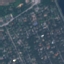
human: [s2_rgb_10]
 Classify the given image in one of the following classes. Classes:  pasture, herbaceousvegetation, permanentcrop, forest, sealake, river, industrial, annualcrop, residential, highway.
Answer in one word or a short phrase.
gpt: Residential